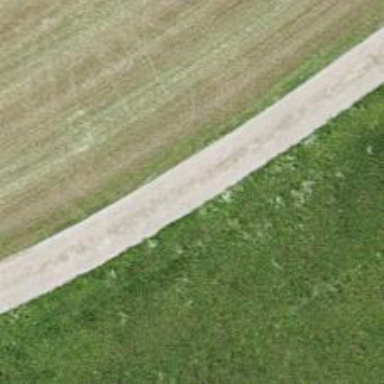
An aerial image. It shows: Paved track with grade 2 tracktype.